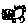
Label: cat